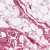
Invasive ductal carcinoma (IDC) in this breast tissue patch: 0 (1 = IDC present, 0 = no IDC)